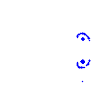
Particle: electron